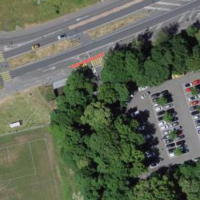
EUNIS habitat code: 53
Species observed at this site:
Allium ursinum
Corylus avellana